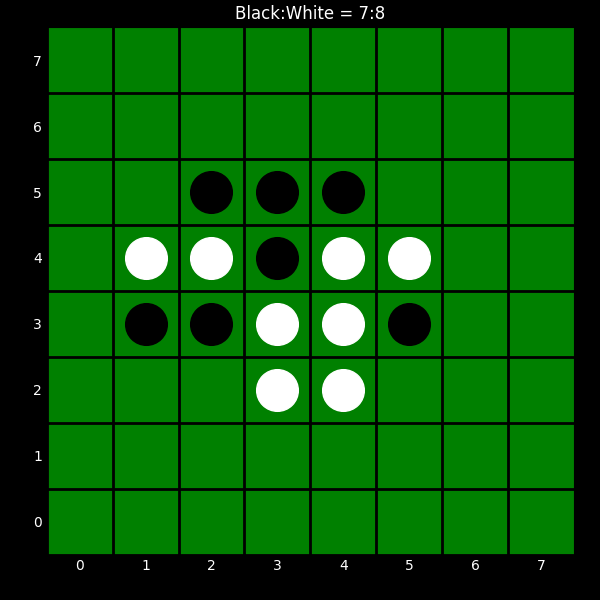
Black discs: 7
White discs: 8